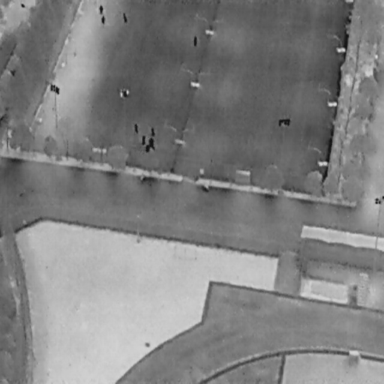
There are nine People in the infrared image.